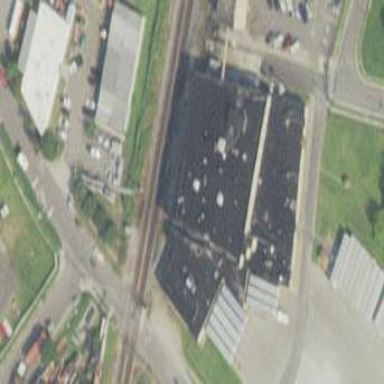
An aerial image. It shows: Commercial building.